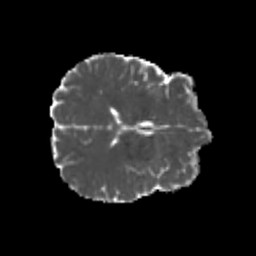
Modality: MD
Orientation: axial
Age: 24
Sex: male
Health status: healthy
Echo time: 0.074 s